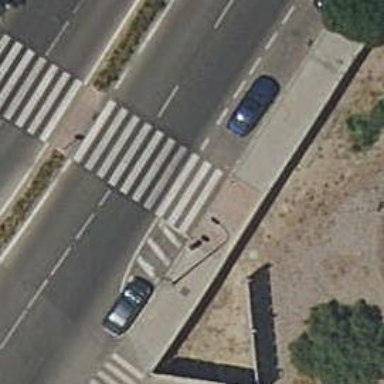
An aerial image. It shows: Uncontrolled zebra crossing on footway.